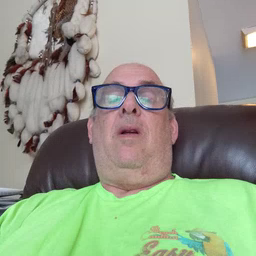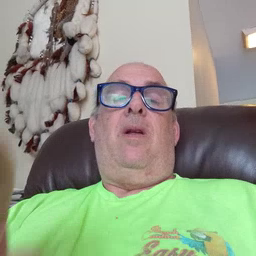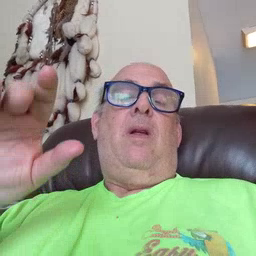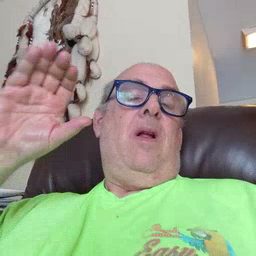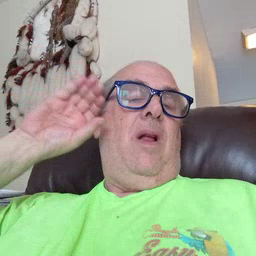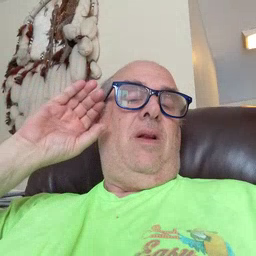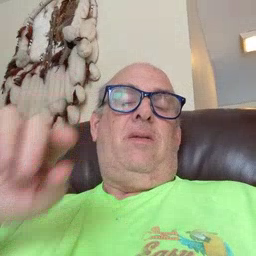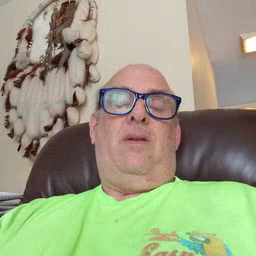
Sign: listen